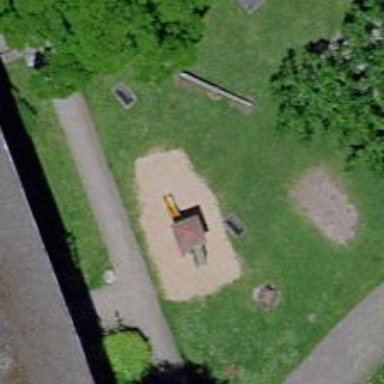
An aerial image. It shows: Playground area for leisure land.